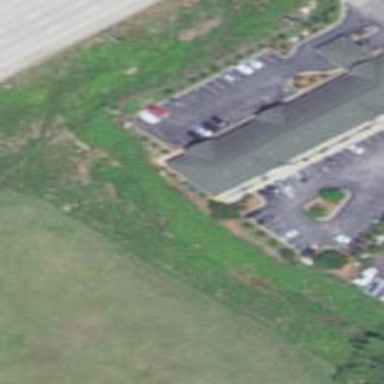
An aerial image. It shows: Commercial building that serves as motel for tourists.